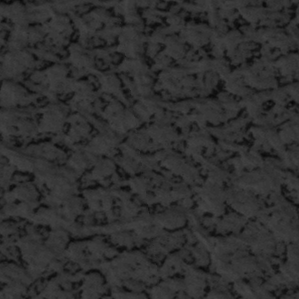
Label: frost